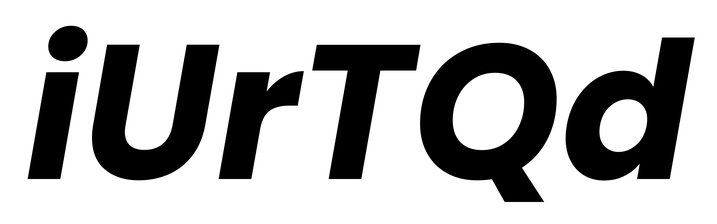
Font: Poppins-BoldItalic